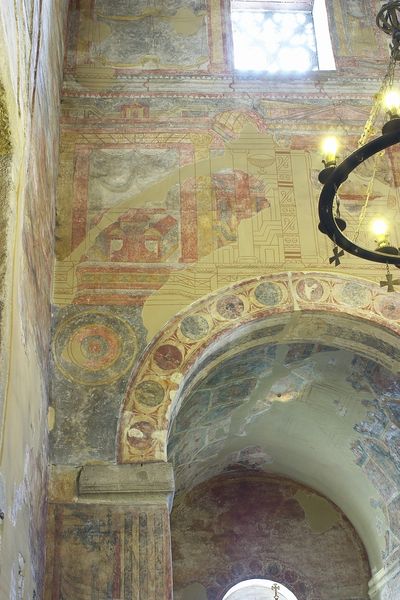
Titel: San Julián de los Prados in Oviedo
Standort: Oviedo, San Julián de los Prados (EU - E)
Schlagwörter: gemälde, himmel, fenster, lampe, lampen, licht, lichter, raum, malerei, muster, wand, kirche, innen, ecke, bogen, kronleuchter, leuchter, innenansicht, birne, kreuz, kreise, fresken, fresko, gegenlicht, fragmente, restauration, secco